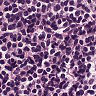
Metastatic tissue present: no